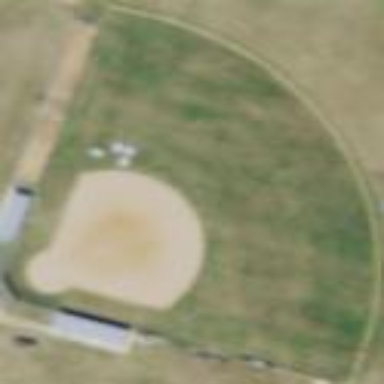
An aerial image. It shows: Softball pitch for leisure and sport activities.